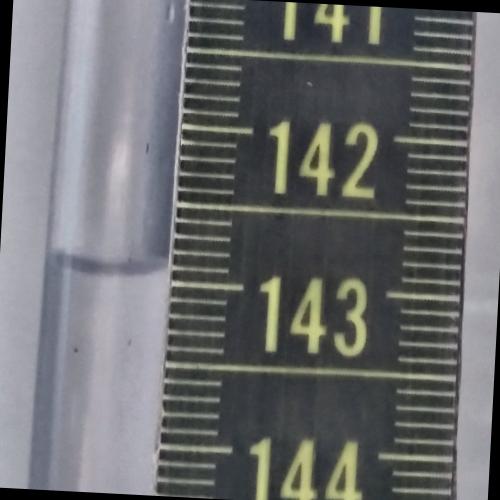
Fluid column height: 142.9 cm